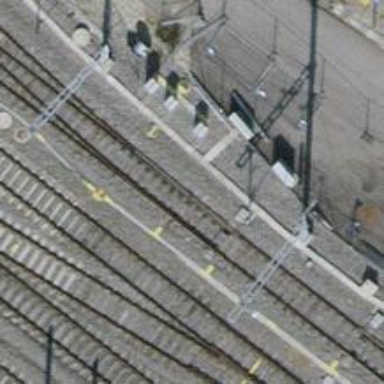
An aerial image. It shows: Single-track electrified railway siding with contact line for service.